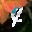
Label: 4